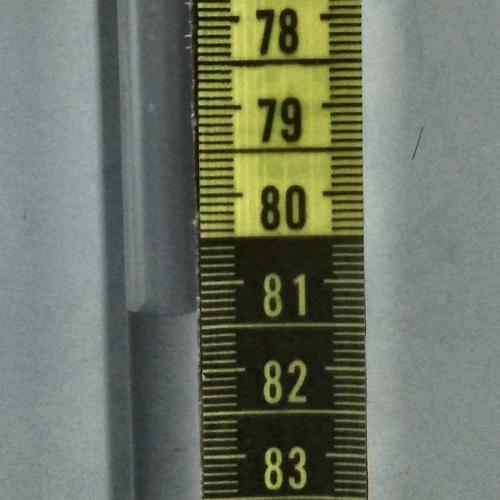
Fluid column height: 81.3 cm